Question: I've created a world map with this code
'''
graph_world <-
rnaturalearth::ne_countries(
type = "countries",
scale = "large",
returnclass = "sf") %>%
filter(admin != "Antarctica") %>%
ggplot() +
ggplot2::geom_sf(
fill = "#264653", # Country colour
size = 0 # Line size
) +
ggplot2::coord_sf(
expand = TRUE,
default_crs = sf::st_crs(4326),
xlim = c(-180, 180),
ylim = c(-90, 90))
graph_world
'''
!
1. Remove the white vertical borders on the left and the right. I'd like them to be transparent.
2. Shift the map horizontally so that the left hand border goes through the Bering Strait rather than cutting Chukotka off from the rest of Russia.
Note that one way of removing the borders is to set coord_sf(expand = F) but this would also remove the empty space either side of the graph which I want to keep.
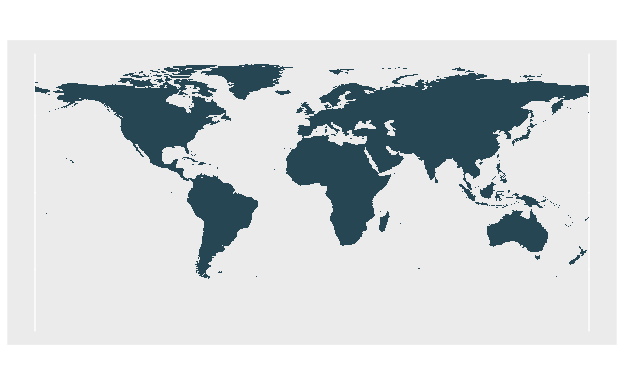
Answer: The solution to the rotation is to shift the the projection using st_crs(). We can set the Prime Meridian as 10 degrees east of Greenwich with "+pm=10 " which rotates the map.
'''
# Download map data
df_world <-
rnaturalearth::ne_countries(
type = "countries",
scale = "large",
returnclass = "sf") %>%
st_make_valid()
# Specify projection
target_crs <-
st_crs(
paste0(
"+proj=robin ", # Projection
"+lon_0=0 ",
"+x_0=0 ",
"+y_0=0 ",
"+datum=WGS84 ",
"+units=m ",
"+pm=10 ", # Prime meridian
"+no_defs"
)
)
'''
However, if we graph this it will create 'streaks' across the map where countries that were previously contiguous are now broken across the map edge.
<URL>
We just need to slice our map along a tiny polygon aligned with our new map edge, based on the solution <URL>
'''
# Specify an offset that is 180 - the lon the map is centered on
offset <- 180 - 10 # lon 10
# Create thin polygon to cut the adjusted border
polygon <-
st_polygon(
x = list(rbind(
c(-0.0001 - offset, 90),
c(0 - offset, 90),
c(0 - offset, -90),
c(-0.0001 - offset, -90),
c(-0.0001 - offset, 90)))) %>%
st_sfc() %>%
st_set_crs(4326)
# Remove overlapping part of world
df_world <-
df_world %>%
st_difference(polygon)
# Transform projection
df_world <-
df_world %>%
st_transform(crs = target_crs)
# Clear environment
rm(polygon, target_crs)
'''
Then we run the code above to get a rotated earth without smudges.
'''
# Create map
graph_world <-
df_world %>%
ggplot() +
ggplot2::geom_sf(
fill = "#264653", # Country colour
colour = "#FFFFFF", # Line colour
size = 0 # Line size
) +
ggplot2::coord_sf(
expand = TRUE,
default_crs = sf::st_crs(4326),
xlim = c(-180, 180),
ylim = c(-90, 90))
# Print map
graph_world
'''
<URL>